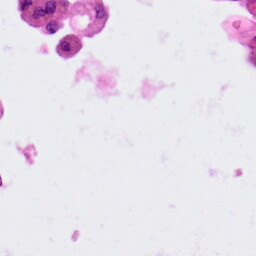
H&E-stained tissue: Lung